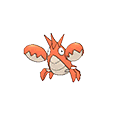
Pok\u00e9mon: corphish